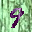
Label: 9